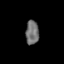
Tissue: skin
Cell type: Fibroblasts
Senescence score: 0.7515
Nuclear area (px): 313
Mean DAPI intensity: 111.093